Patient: sex M, age 76
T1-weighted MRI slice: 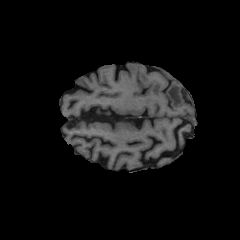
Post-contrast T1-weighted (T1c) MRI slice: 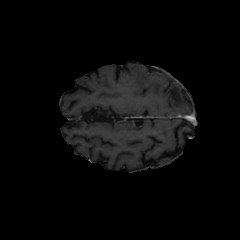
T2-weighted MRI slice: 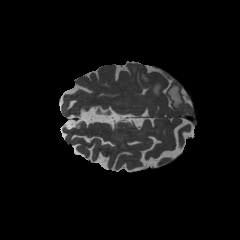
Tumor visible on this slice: yes
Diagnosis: Glioblastoma, IDH-wildtype
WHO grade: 4